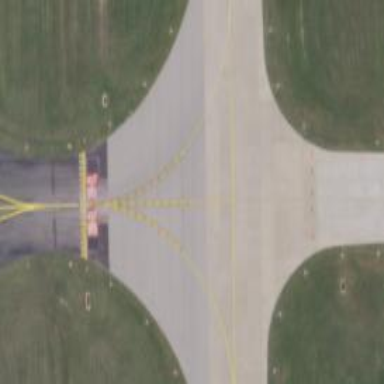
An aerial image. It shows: Image of taxiway at airport.